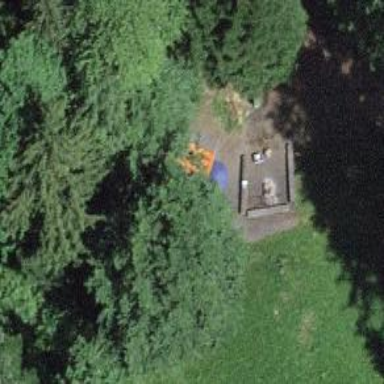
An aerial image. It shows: Picnic site with barbecue amenities available.